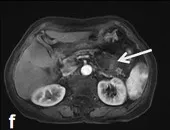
The second imaging. Portal.
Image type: radiology (mri)